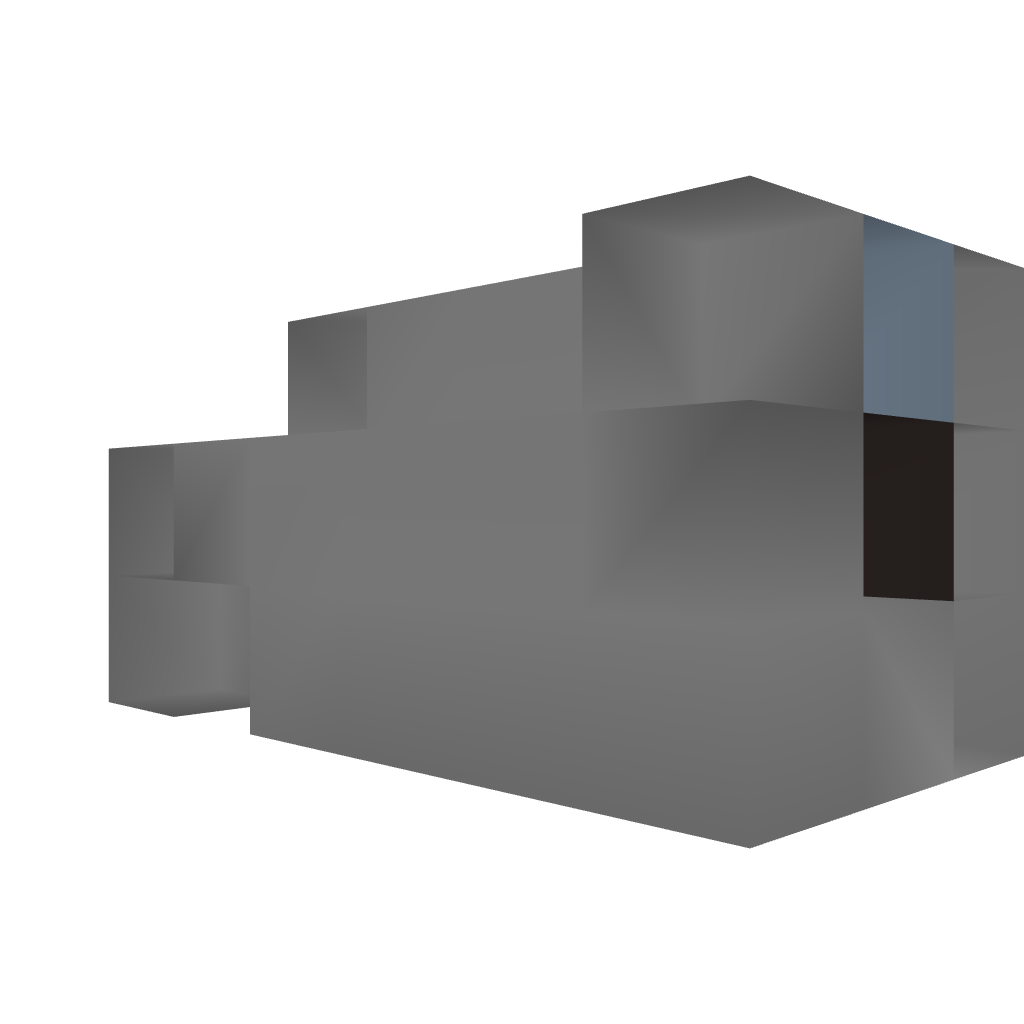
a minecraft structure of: defense machine